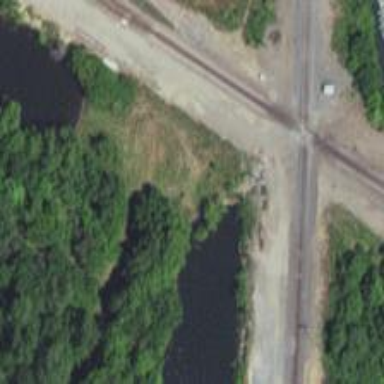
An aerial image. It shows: Junction on the railway.